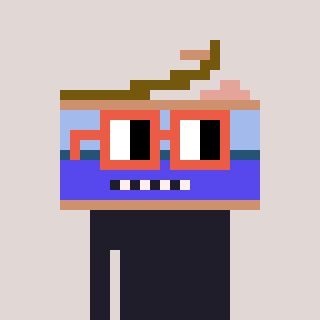
a pixel art character with square orange glasses, a canned ham-shaped head and a darkbrown-colored body on a warm background